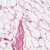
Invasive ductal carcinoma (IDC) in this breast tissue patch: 0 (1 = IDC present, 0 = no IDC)